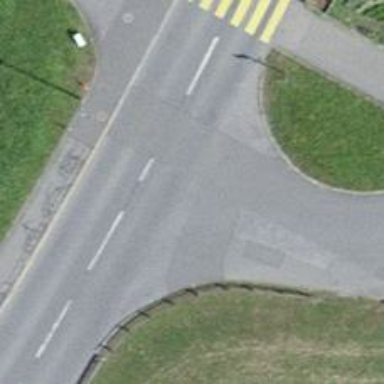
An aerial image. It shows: Road with "give way" sign.